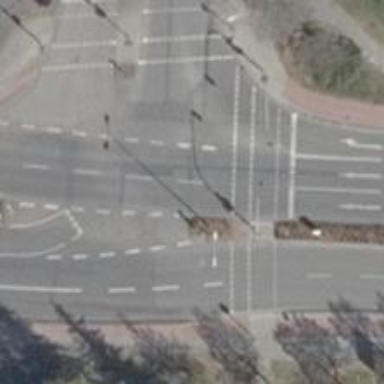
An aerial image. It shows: Road with traffic signals.